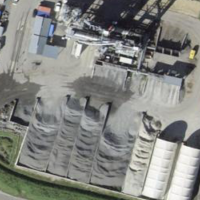
EUNIS habitat code: 57
Species observed at this site:
Corvus cornix